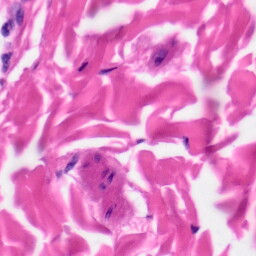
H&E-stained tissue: Skin